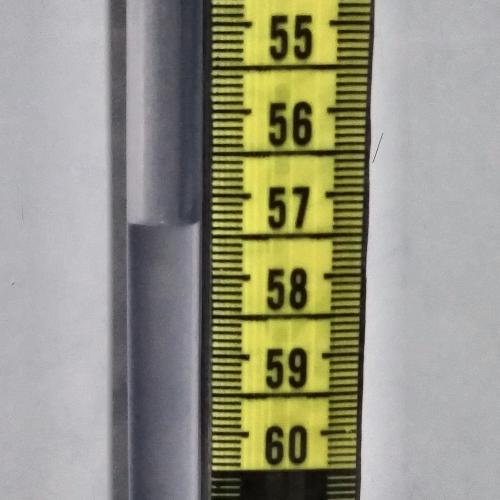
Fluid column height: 57.4 cm